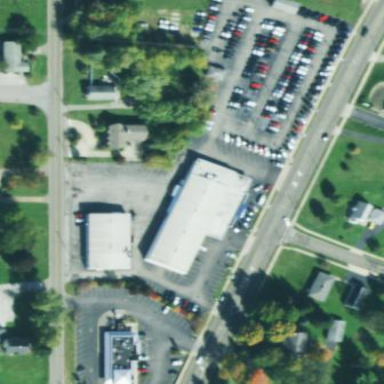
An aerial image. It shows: Building that houses car shop.